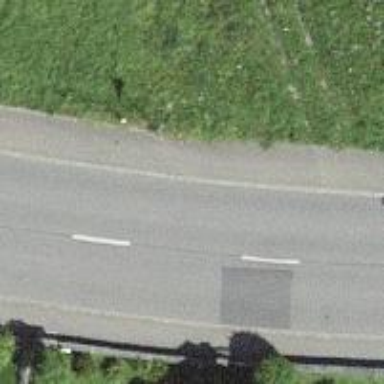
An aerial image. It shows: Secondary road with asphalt surface.